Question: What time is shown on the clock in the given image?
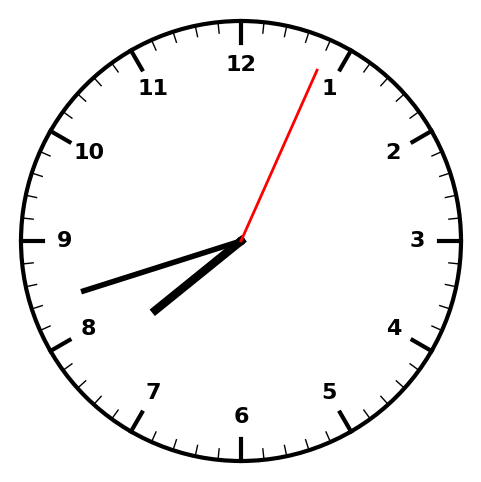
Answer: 07:42:04